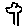
Label: tree